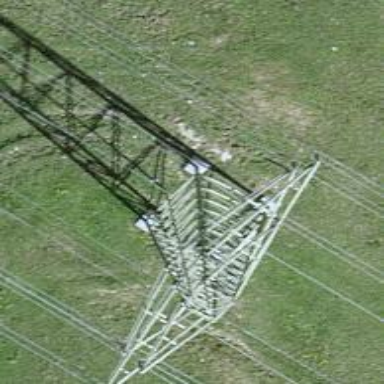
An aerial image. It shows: Power tower.